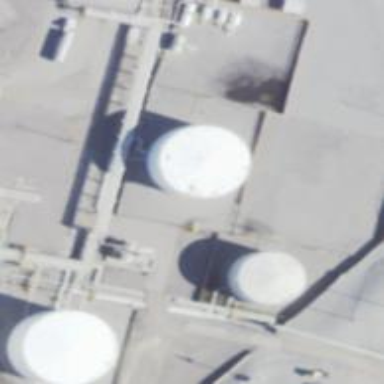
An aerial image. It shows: Storage tank that is man-made.